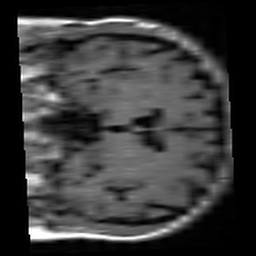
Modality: T1w
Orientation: coronal
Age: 25
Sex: female
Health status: healthy
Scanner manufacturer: siemens
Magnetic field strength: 3 T
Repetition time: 4.1 s
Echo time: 0.0085 s